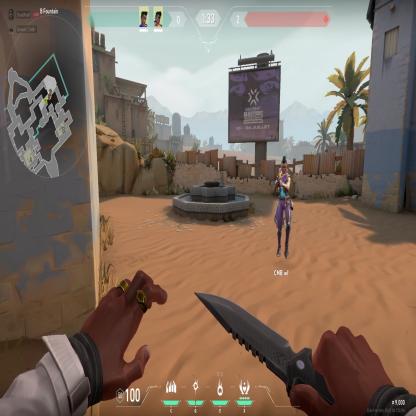
Label: teammate